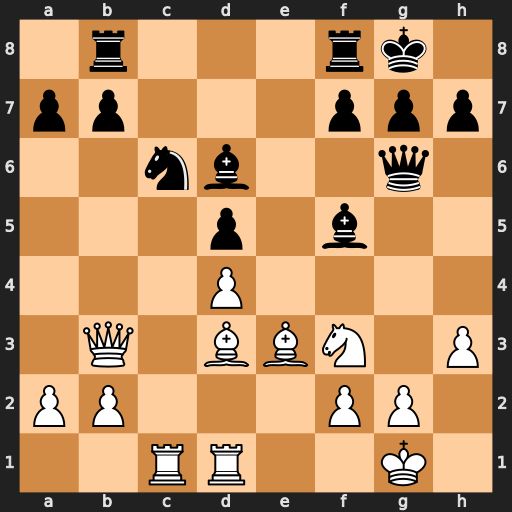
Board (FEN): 1r3rk1/pp3ppp/2nb2q1/3p1b2/3P4/1Q1BBN1P/PP3PP1/2RR2K1
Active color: w
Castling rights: -
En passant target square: -
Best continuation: Nh4 Bxd3 Nxg6